Field crop: tomato
Growth stage: 1
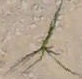
Species: cyperus